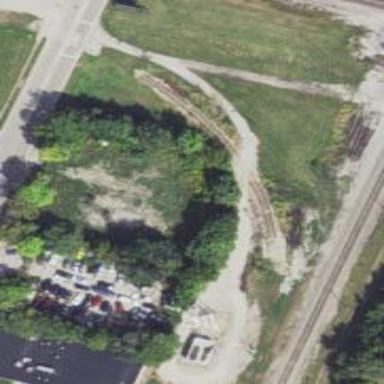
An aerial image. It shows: Disused railway spur service.